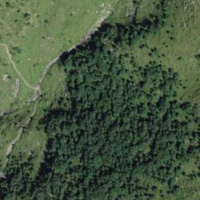
EUNIS habitat code: 23
Species observed at this site:
Rhododendron ferrugineum